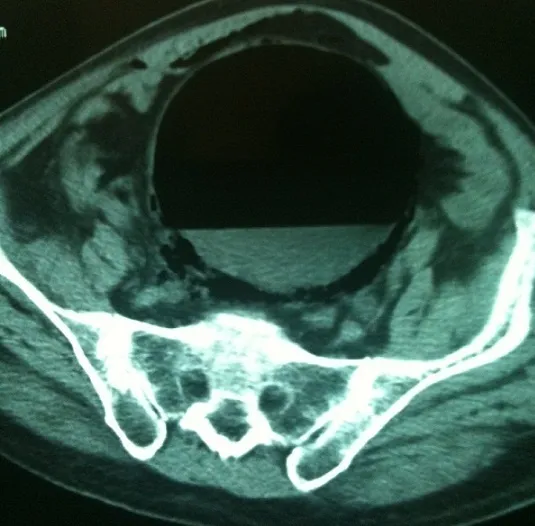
Pelvic computed tomography (CT) shows a hydroaeric level and a pneumo bladder with air bubbles at the level of the vesical wall.
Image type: radiology (ct)